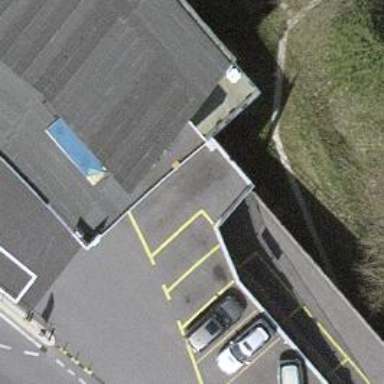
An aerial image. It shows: Car repair shop.